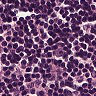
Metastatic tissue present: no